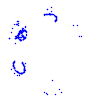
Particle: kaon